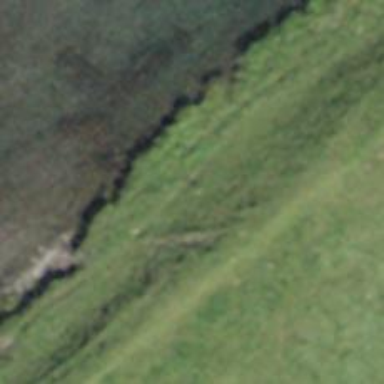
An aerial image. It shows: Path.